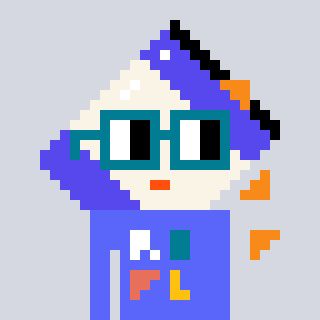
a pixel art character with square dark green glasses, a chips-shaped head and a purple-colored body on a cool background